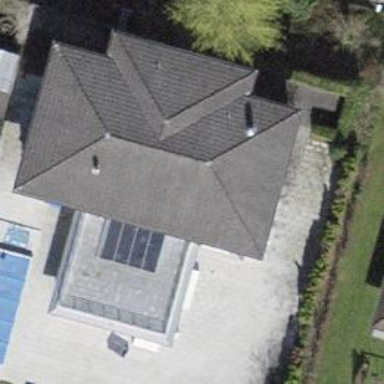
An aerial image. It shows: Building with hipped roof.